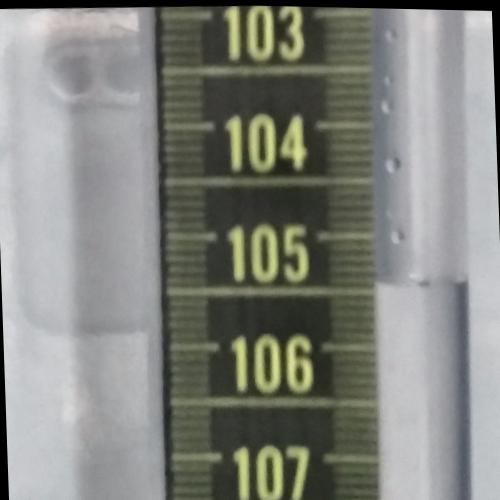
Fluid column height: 105.4 cm